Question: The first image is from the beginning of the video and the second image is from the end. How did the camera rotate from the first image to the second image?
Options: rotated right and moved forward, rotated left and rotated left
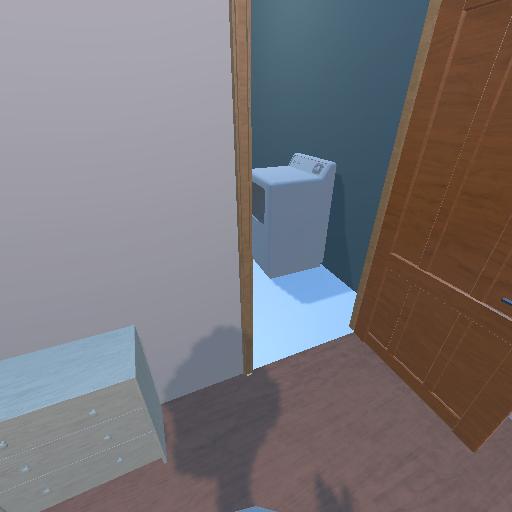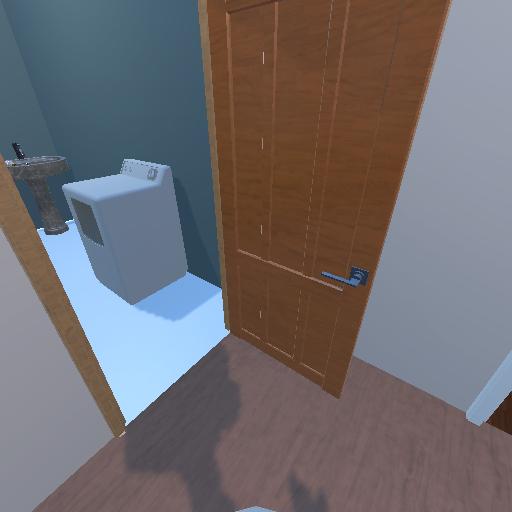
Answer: rotated right and moved forward